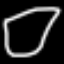
Label: diamond